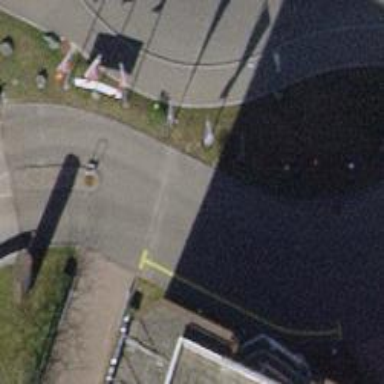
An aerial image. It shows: Flagpole with advertising flag attached.